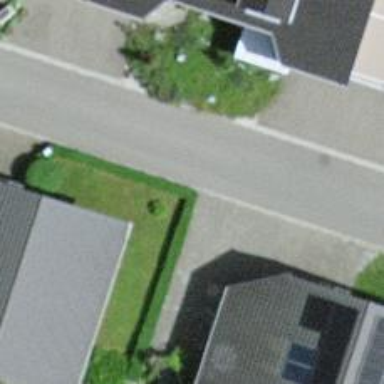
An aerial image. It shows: Hedge acting as barrier.